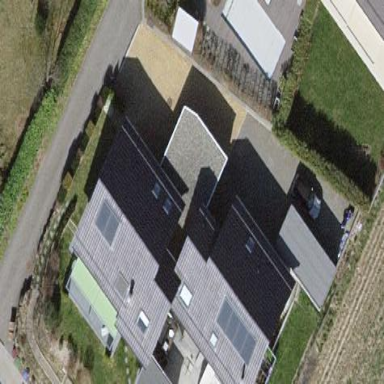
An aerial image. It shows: Simple house.